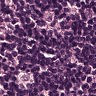
Metastatic tissue present: no